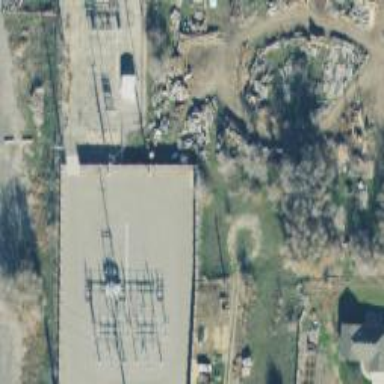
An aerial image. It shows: Power substation.